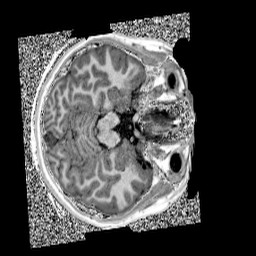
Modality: UNIT1
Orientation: axial
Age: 14
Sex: female
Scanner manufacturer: siemens
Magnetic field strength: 3 T
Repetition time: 4 s
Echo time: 0.00299 s